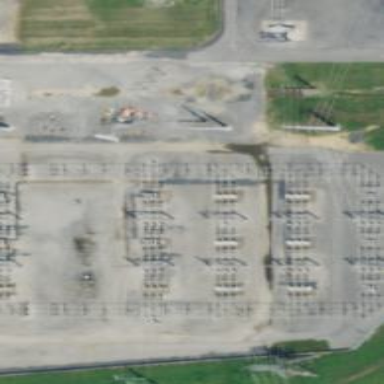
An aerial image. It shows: Switch used for power control.